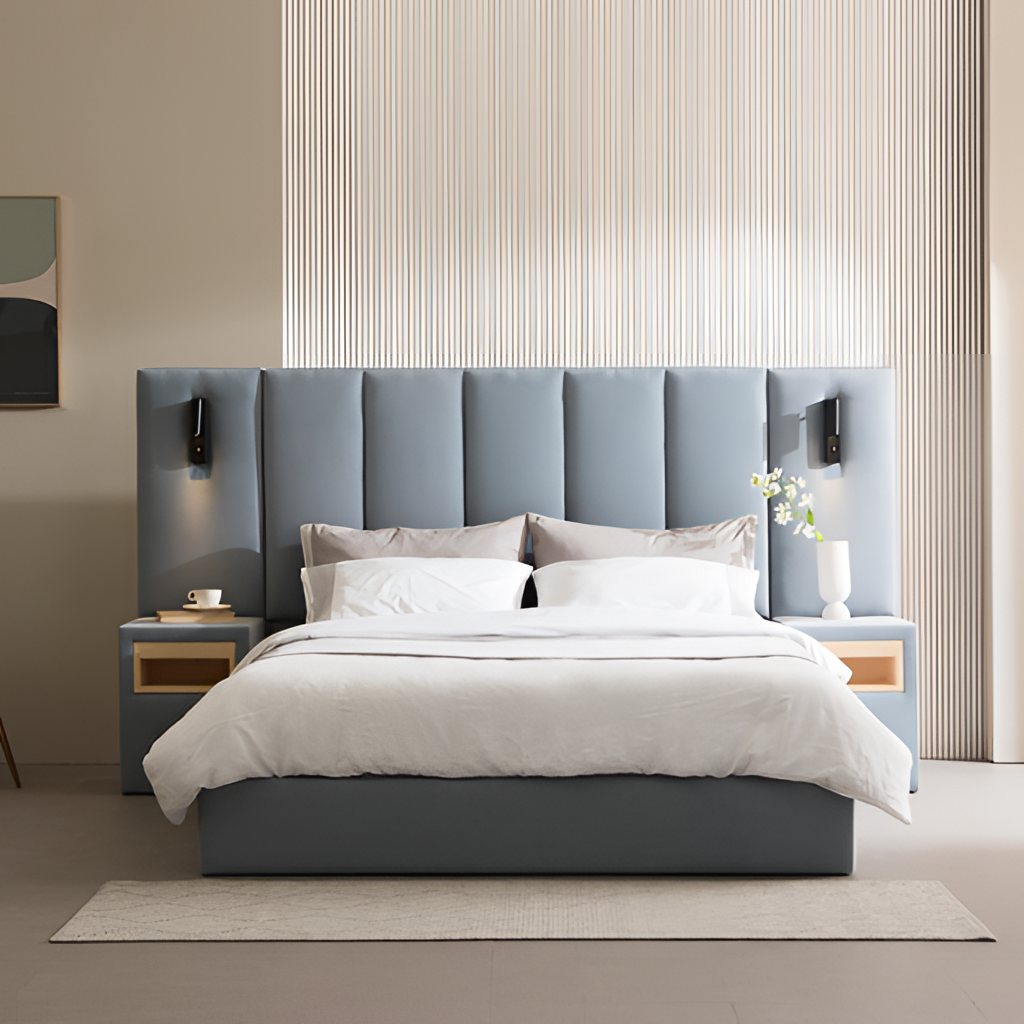
fabric bed, bedroom, contemporary, tile flooring, with solid pattern, beige wood wallpaper, with vertical striped pattern